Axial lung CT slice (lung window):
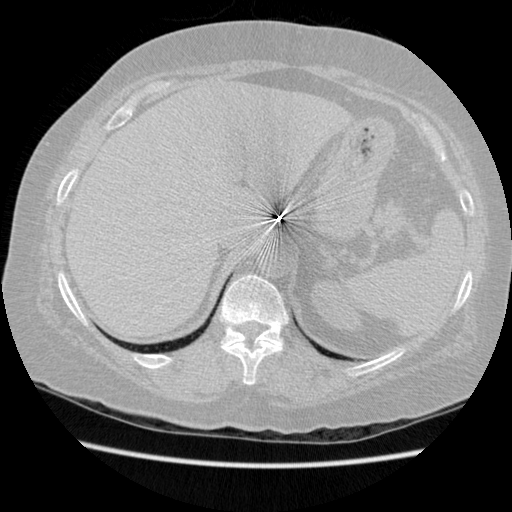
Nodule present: no